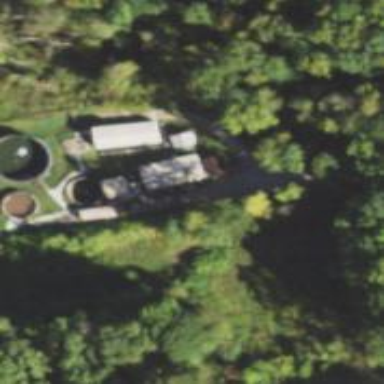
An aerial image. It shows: Wastewater plant.